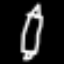
Label: pencil